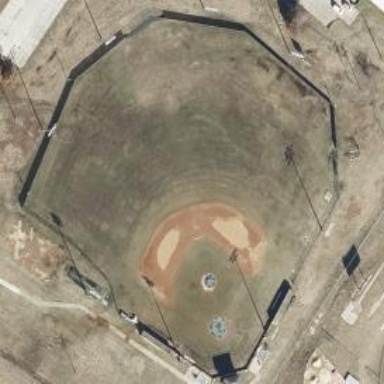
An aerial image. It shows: Baseball pitch for leisure and sports activities.